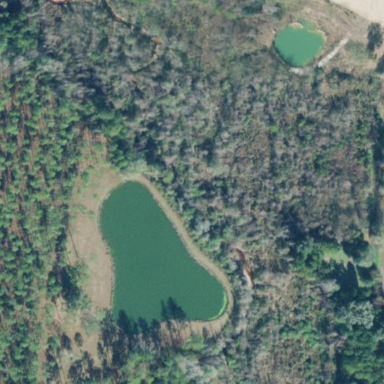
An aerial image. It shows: Pond surrounded by natural water.